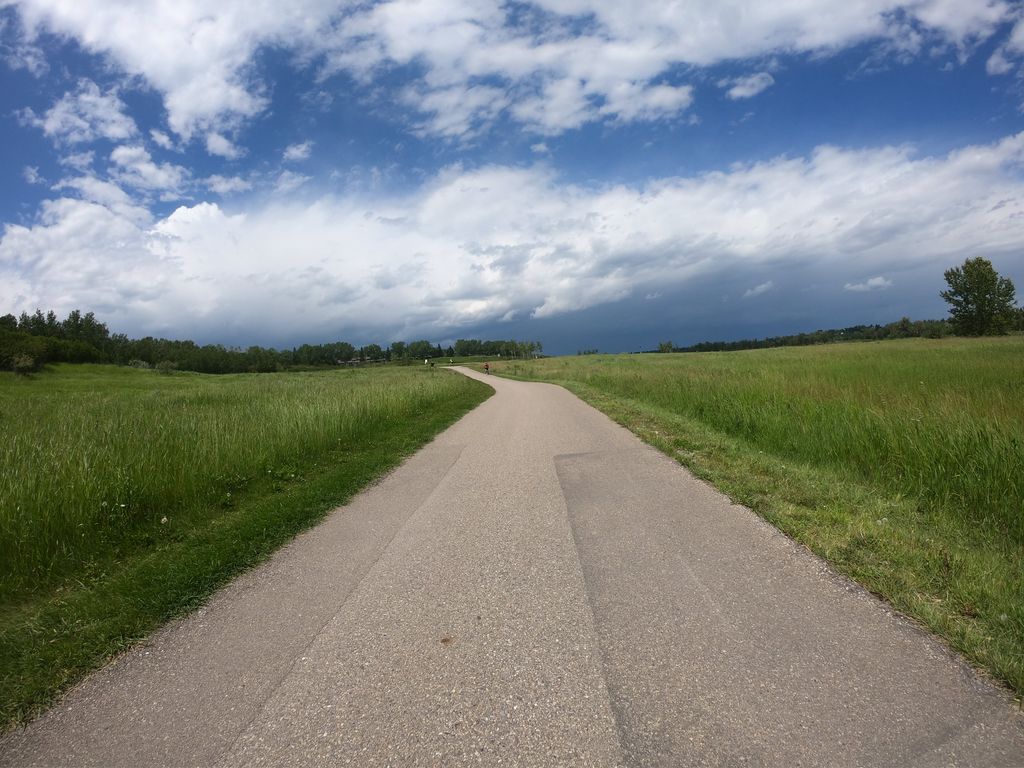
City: calgary